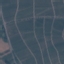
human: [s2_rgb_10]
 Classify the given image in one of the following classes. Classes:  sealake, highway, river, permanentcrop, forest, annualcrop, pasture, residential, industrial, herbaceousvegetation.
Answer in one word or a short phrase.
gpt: PermanentCrop